Current action and preconditions to check: trajectory_clear

Your task: For each precondition in the list above, predict whether it will hold at this action.

Consider the current scene as observed from the mobile robot's camera, and analyze the predicted future states of all dynamic agents (e.g., people, animals, vehicles, or any moving entities) within the NEXT SECOND.

IMPORTANT: Only answer "very likely" if you are absolutely certain—based on strong, clear evidence—that a dynamic agent will violate the precondition in the predicted future state. Do NOT answer "very likely" for unlikely, ambiguous, or low-probability risks.

Ask yourself for each precondition: Is there a high probability, with clear and convincing evidence, that the predicted future states of any dynamic agent will interfere with the predicted future state of the currently executing action within the NEXT SECOND, causing that precondition to fail?

Assess the risk level based on these predictions. Use "likely" or "very likely" if motions create a clear risk of interference.

Use "neutral" or "improbable" if agents are nearby but their predicted paths are clearly diverging or non-conflicting.

Failure Risk Categories: "very improbable", "improbable", "neutral", "likely", "very likely"

Answer Format: Output ONLY the probability_of_failure value from these categories: "very improbable", "improbable", "neutral", "likely", "very likely"

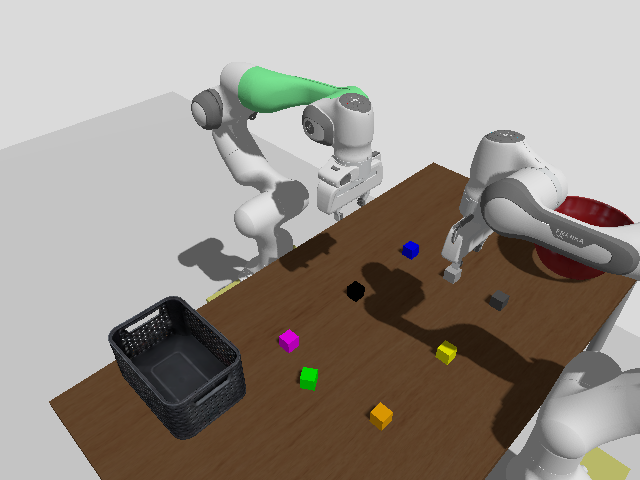

Answer: very improbable